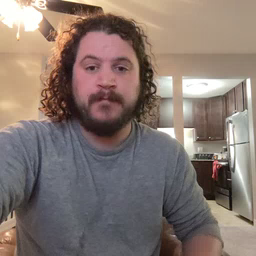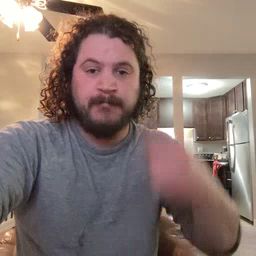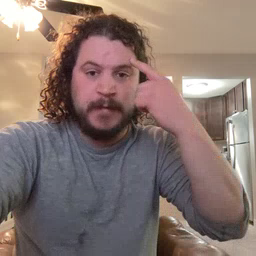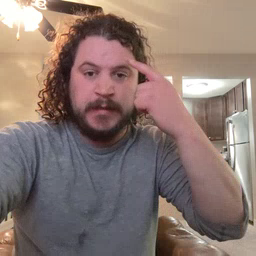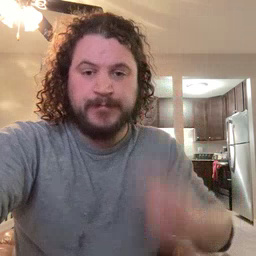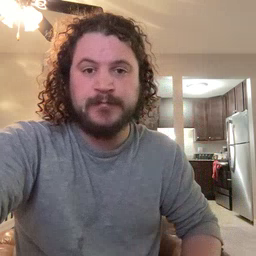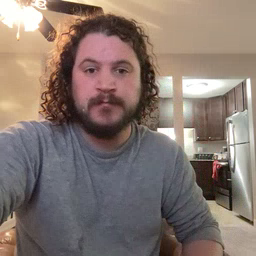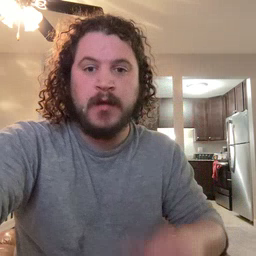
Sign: penny